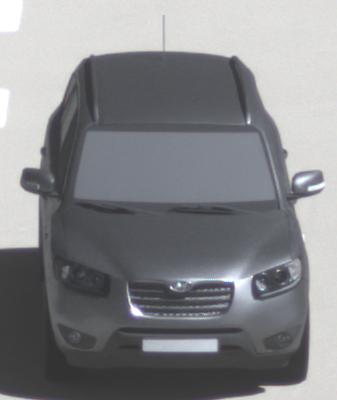
Make: Hyundai
Model: Santa Fe 2.4
Detailed model: Santa Fe (CM)
Model produced from: 2010/01
Model produced until: 2012/09
Doors: 5
Color: gray
Road condition: dry road
Daytime: midday
Contrast: high contrast